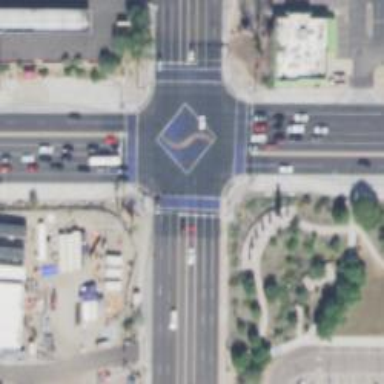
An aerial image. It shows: Footway crossing with zebra pattern. The road marking includes solid stop line.